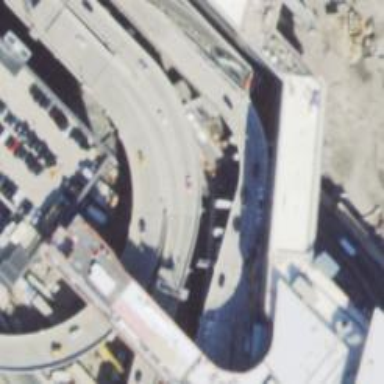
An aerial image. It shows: Unclassified road with asphalt surface that goes through building passage tunnel.